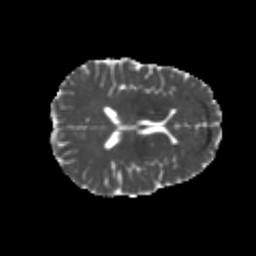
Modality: MD
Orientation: axial
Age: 26
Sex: female
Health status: healthy
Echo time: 0.074 s